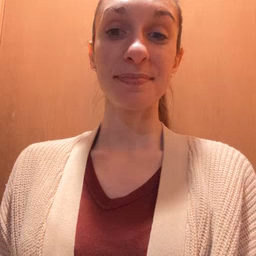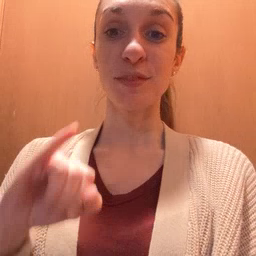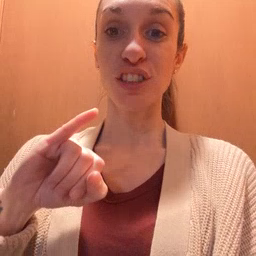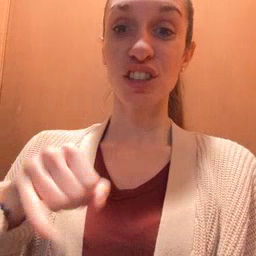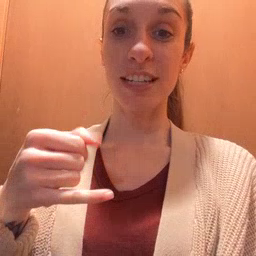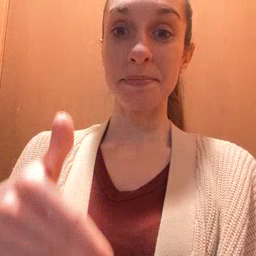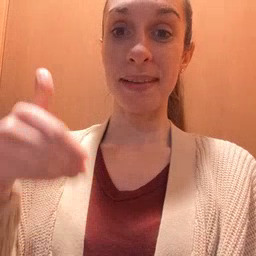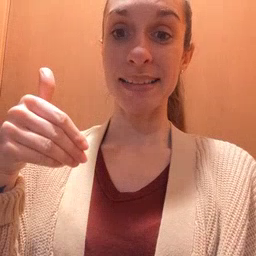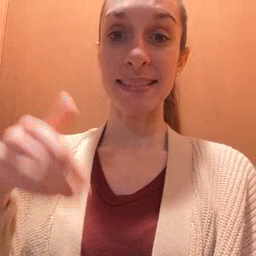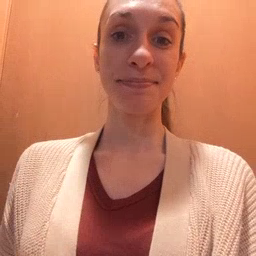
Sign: jeans